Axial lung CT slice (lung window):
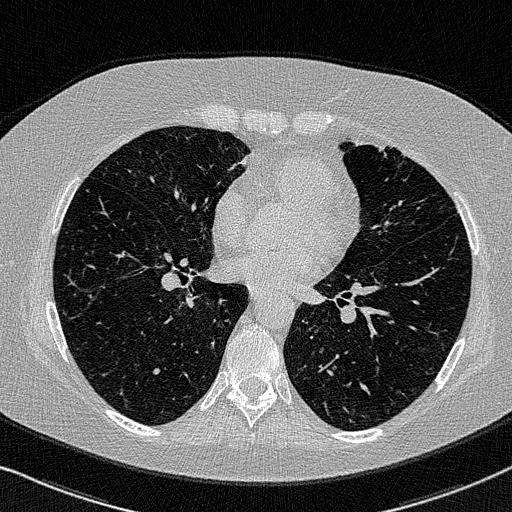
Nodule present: no